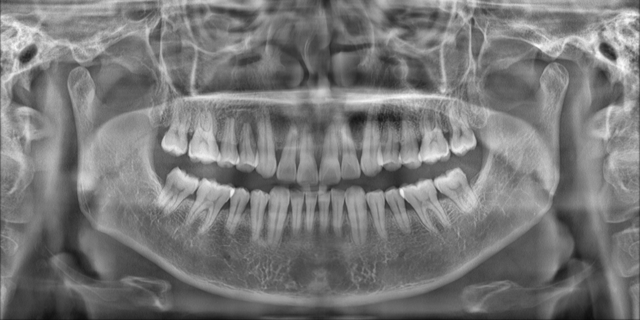
adult